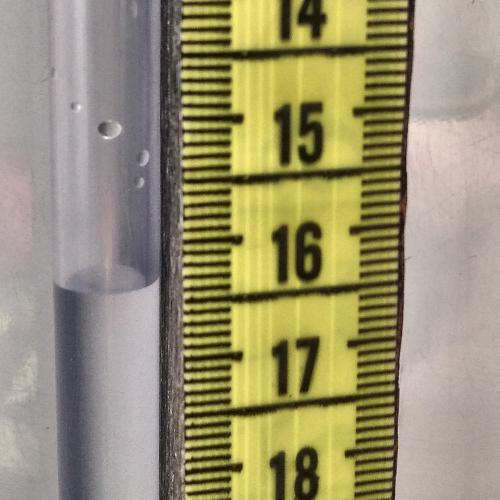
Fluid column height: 16.3 cm